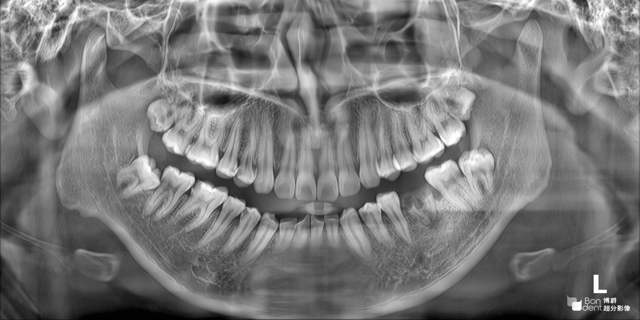
adult